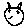
Label: cat